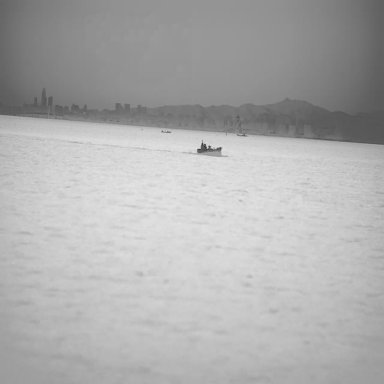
There are three bulk_carriers in the infrared image.